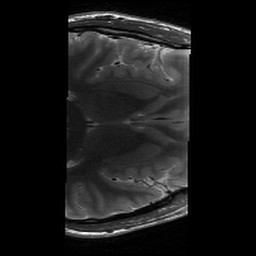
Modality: T2w
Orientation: axial
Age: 26
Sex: male
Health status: healthy
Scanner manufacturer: siemens
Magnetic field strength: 3 T
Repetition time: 7.97 s
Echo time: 0.064 s